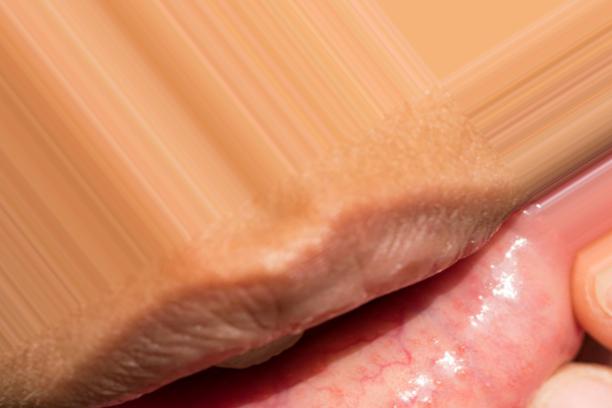
Condition: Mouth Ulcer